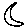
Label: moon